Question: I am trying to parse a huge .dat file (4gb). I have tried with R but it just takes too long. Is there a way to parse a .dat file by segments, for example every 30000 lines? Any other solutions would also be welcomed.
This is what it looks like:

These are the first two lines with header:
'ST|ZIPCODE|GEO_ID|GEO_TTL|FOOTID_GEO|NAICS2012|NAICS2012_TTL|FOOTID_NAICS|YEAR|EMPSZES|EMPSZES_TTL|ESTAB|ESTAB_F <br/> 01|35004|8610000US35004|35004(MOODY,AL)||00|Total for all sectors||2012|001|All establishments|167| <br/> 01|35004|8610000US35004|35004(MOODY,AL)||00|Total for all sectors||2012|212|Establishments with 1 to 4 employees|91|'
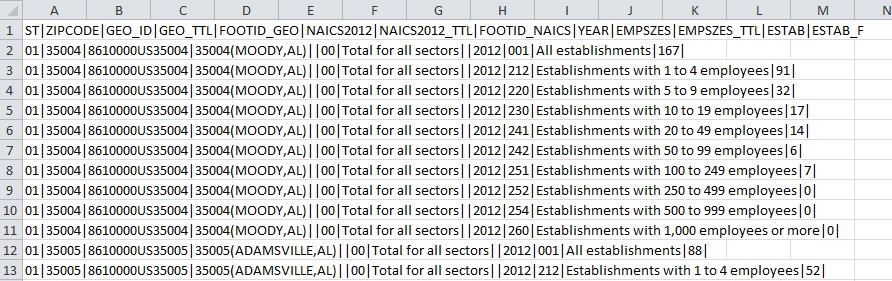
Answer: This is an option to read data faster in R by using the 'fread' function in the 'data.table' package.
I removed all '<br/>' new-line tags. This is the edited dataset
'''
ST|ZIPCODE|GEO_ID|GEO_TTL|FOOTID_GEO|NAICS2012|NAICS2012_TTL|FOOTID_NAICS|YEAR|EMPSZES|EMPSZES_TTL|ESTAB|ESTAB_F
01|35004|8610000US35004|35004(MOODY,AL)||00|Total for all sectors||2012|001|All establishments|167|
01|35004|8610000US35004|35004(MOODY,AL)||00|Total for all sectors||2012|212|Establishments with 1 to 4 employees|91|
'''
Then I matched variables with classes. You should use 'nrows' ~ 100.
'''
colclasses = sapply(read.table(edited_data, nrows=1, sep="|", header=T),class)
'''
Then I read the edited data.
'''
your_data <- fread(edited_data, sep="|", sep2=NULL, nrows=-1L, header=T, na.strings="NA",
stringsAsFactors=FALSE, verbose=FALSE, autostart=30L, skip=-1L, select=NULL,
colClasses=colclasses)
'''
Everything worked like a charm. In case you have problems removing the tags, use this simple Python script (it will take some time for sure):
'''
original_file = file_path_to_original_file # e.g. "/Users/User/file.dat"
edited_file = file_path_to_new_file # e.g. "/Users/User/file_edited.dat"
with open(original_file) as inp:
with open(edited_file, "w") as op:
for line in inp:
op.write(line.replace("<br/>", "")
'''
P.S.
You can use 'read.table' with similar optimizations, but it won't give you nearly as much speed.